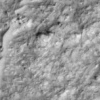
Atmospheric dust classification: not_dusty